Group 1:
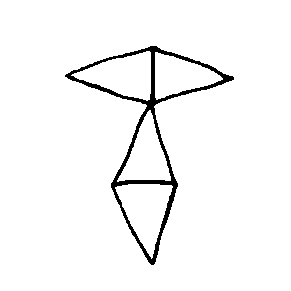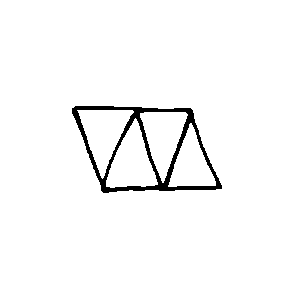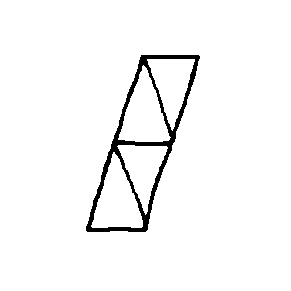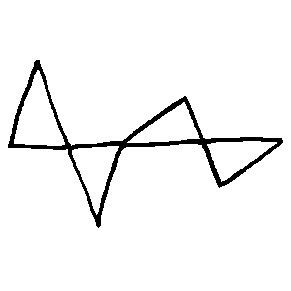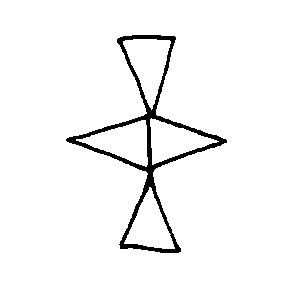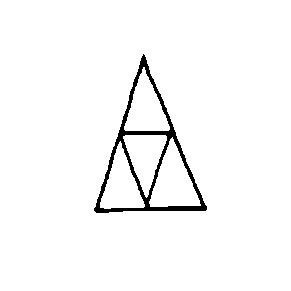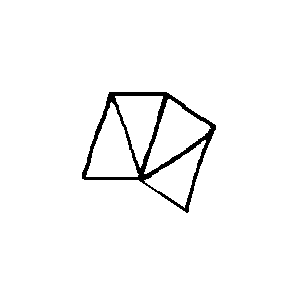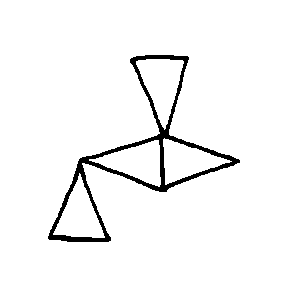
Group 2:
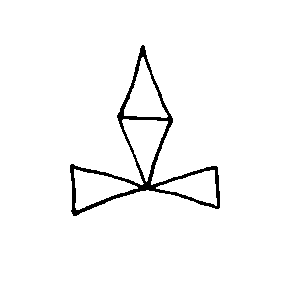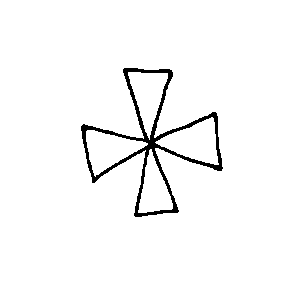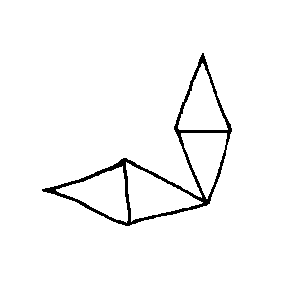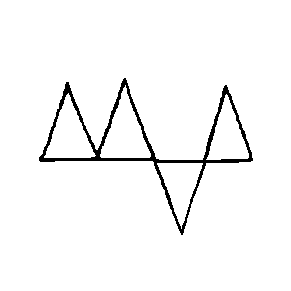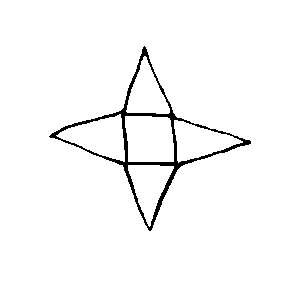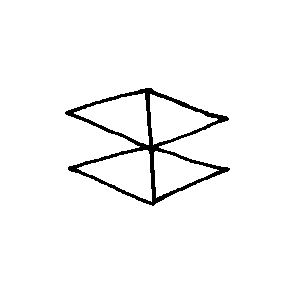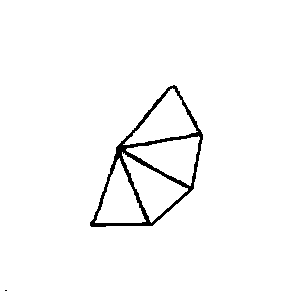
Rule separating the two groups: Wide angles connected to narrow angles vs. not so.
Concepts: triangle
Comments: Another solution is that right examples can be folded down flat onto one isosceles triangle while left examples cannot.
All examples in this Problem feature four isosceles triangles connected by corners and/or edges.
Author: Molly C Klenzak, Aaron David Fairbanks